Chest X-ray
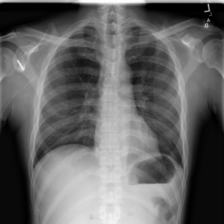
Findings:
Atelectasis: negative
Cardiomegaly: negative
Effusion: negative
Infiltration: negative
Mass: negative
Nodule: negative
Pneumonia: negative
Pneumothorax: negative
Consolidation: negative
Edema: negative
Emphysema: negative
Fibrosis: negative
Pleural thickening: negative
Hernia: negative